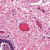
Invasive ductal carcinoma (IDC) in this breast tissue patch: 0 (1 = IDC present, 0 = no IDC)